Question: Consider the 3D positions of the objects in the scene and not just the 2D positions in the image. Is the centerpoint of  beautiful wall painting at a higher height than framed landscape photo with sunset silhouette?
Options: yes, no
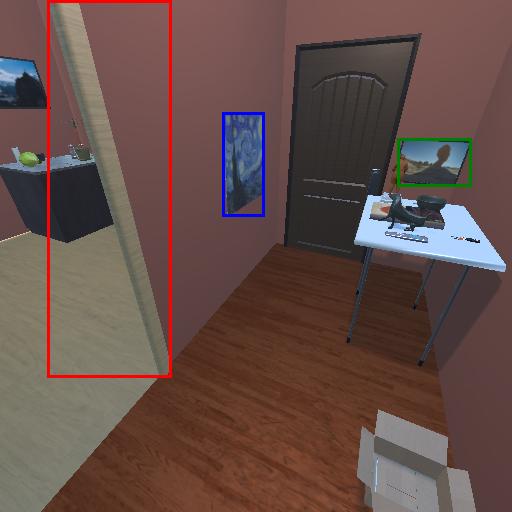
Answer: yes